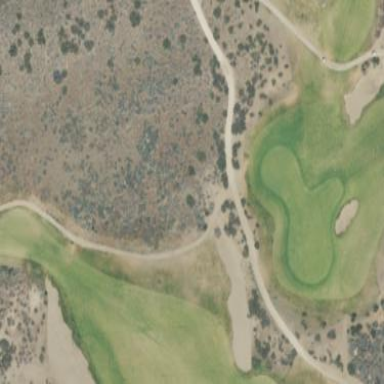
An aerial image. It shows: Sand bunker on golf course.